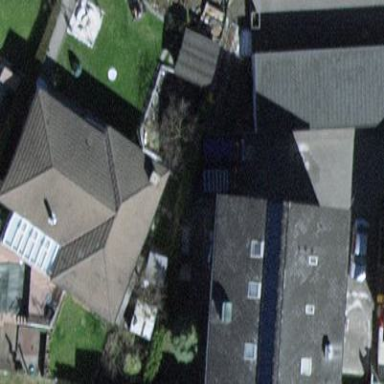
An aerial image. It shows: Hipped roof house.